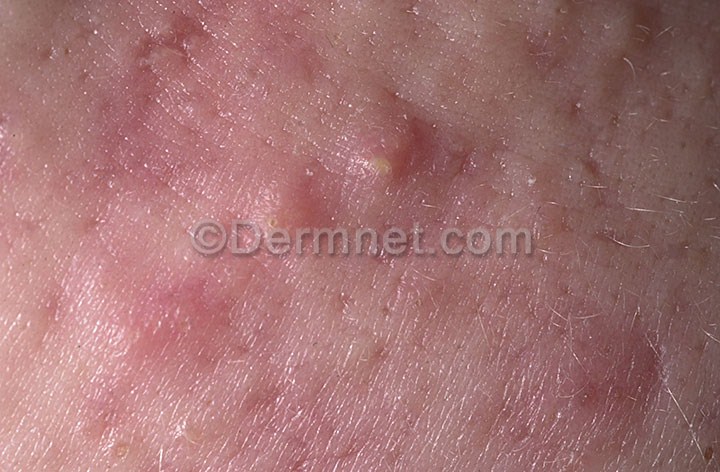
Disease: Acne and Rosacea Photos